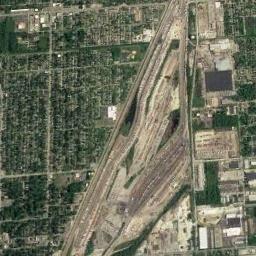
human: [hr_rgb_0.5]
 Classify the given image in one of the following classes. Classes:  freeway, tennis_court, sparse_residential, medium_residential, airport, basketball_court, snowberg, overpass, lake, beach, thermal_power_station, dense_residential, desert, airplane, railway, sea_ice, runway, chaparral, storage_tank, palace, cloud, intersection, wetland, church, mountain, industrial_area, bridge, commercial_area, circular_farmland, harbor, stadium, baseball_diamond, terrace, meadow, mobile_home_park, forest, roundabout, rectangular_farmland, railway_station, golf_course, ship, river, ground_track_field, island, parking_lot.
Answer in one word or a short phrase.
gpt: railway_station